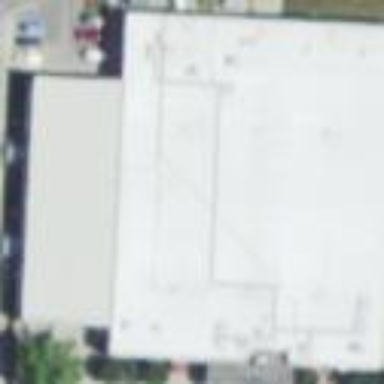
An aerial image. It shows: Retail building.